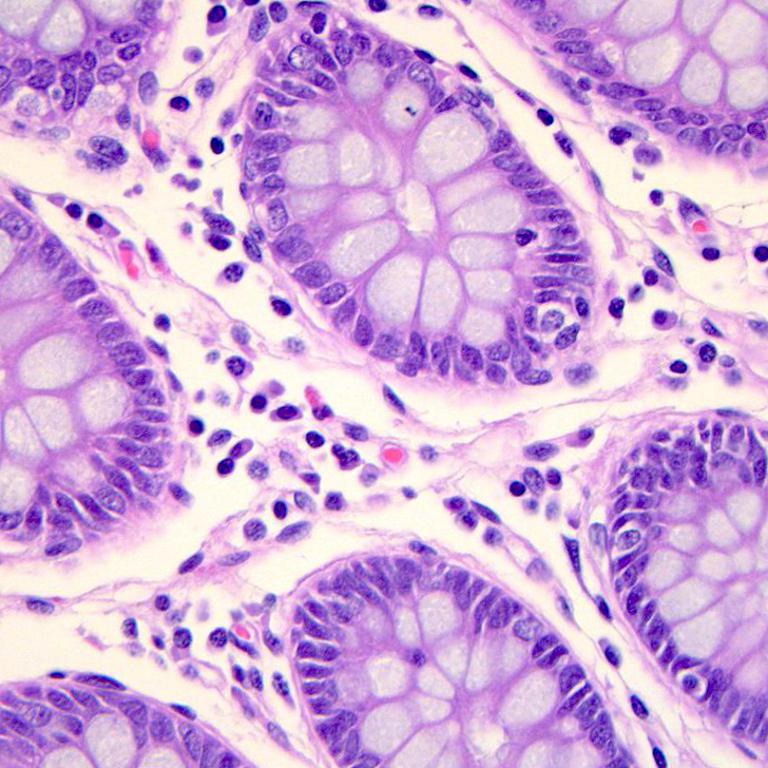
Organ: colon
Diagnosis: benign